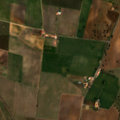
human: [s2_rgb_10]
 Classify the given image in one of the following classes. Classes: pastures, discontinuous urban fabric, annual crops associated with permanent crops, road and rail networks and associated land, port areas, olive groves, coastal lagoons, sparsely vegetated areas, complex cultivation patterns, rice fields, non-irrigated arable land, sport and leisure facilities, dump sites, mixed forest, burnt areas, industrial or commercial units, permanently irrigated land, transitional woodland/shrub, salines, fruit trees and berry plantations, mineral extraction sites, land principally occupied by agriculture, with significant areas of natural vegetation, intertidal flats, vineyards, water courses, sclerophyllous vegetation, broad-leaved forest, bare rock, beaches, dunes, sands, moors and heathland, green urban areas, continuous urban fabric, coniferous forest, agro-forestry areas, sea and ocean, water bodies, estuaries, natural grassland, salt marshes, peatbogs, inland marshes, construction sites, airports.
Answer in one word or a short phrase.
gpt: non-irrigated arable land, agro-forestry areas